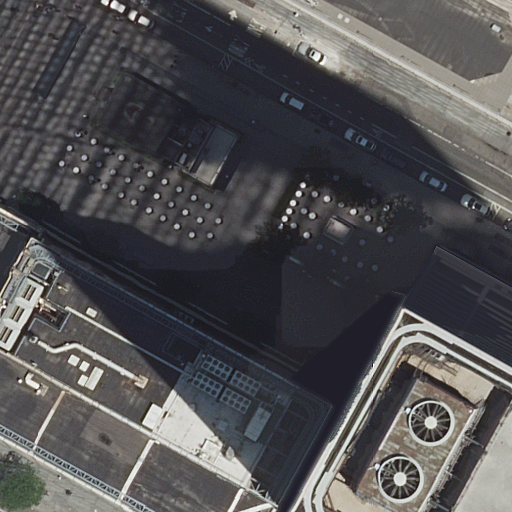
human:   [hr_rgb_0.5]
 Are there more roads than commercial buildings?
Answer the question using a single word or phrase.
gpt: no

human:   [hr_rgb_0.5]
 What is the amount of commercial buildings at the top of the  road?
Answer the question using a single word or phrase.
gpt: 0

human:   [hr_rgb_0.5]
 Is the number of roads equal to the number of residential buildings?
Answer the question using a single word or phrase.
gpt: no

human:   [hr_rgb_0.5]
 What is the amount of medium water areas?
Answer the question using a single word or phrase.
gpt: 0

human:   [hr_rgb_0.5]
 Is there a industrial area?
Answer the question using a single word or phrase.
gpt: no

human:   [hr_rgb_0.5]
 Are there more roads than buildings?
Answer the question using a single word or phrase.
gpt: no

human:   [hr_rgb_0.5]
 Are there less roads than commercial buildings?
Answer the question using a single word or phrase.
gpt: yes

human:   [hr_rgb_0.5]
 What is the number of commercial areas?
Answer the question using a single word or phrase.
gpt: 0

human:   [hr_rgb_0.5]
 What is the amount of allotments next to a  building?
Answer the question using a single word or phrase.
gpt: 0

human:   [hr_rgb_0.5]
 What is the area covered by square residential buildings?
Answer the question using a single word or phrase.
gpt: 0m2

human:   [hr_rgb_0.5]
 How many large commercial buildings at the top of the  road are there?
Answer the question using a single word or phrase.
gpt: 0

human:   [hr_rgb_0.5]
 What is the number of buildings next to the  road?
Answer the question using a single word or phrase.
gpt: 4

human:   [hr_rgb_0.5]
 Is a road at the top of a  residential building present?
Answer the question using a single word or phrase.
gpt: no

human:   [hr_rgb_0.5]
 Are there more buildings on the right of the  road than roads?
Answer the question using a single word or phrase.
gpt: no

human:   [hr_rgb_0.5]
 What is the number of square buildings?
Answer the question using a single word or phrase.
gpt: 0

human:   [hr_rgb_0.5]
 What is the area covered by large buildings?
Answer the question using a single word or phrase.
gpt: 6091m2

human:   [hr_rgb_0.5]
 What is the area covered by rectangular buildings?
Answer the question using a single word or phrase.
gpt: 6263m2

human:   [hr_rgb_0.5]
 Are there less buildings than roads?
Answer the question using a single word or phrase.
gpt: no

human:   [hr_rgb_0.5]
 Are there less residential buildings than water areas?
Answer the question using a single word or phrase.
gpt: no

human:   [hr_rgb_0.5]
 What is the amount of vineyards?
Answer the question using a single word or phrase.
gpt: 0

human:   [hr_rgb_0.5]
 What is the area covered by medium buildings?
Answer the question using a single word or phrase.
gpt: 485m2

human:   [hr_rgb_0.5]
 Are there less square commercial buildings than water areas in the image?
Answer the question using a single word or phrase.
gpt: no

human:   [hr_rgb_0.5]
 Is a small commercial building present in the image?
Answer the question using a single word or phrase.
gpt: no

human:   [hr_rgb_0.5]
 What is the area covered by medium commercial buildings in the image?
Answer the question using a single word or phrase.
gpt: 171m2

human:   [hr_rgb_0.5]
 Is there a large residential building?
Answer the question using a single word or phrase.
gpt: yes

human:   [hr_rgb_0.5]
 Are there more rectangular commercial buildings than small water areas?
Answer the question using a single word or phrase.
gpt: yes

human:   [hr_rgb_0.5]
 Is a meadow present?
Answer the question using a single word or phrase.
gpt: no

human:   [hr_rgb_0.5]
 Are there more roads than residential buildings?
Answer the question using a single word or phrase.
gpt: no

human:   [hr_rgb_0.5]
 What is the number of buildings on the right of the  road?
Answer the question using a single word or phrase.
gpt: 0

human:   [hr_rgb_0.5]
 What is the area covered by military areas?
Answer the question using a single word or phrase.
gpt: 0m2

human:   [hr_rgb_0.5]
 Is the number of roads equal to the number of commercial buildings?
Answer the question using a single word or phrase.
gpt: no

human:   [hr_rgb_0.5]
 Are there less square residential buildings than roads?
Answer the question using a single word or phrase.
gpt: yes

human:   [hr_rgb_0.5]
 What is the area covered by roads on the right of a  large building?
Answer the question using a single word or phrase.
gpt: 0m2

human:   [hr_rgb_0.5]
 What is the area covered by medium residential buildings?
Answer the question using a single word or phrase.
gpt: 313m2

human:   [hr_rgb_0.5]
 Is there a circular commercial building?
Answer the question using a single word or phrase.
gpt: no

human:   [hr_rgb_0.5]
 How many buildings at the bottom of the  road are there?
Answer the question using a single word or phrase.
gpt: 2